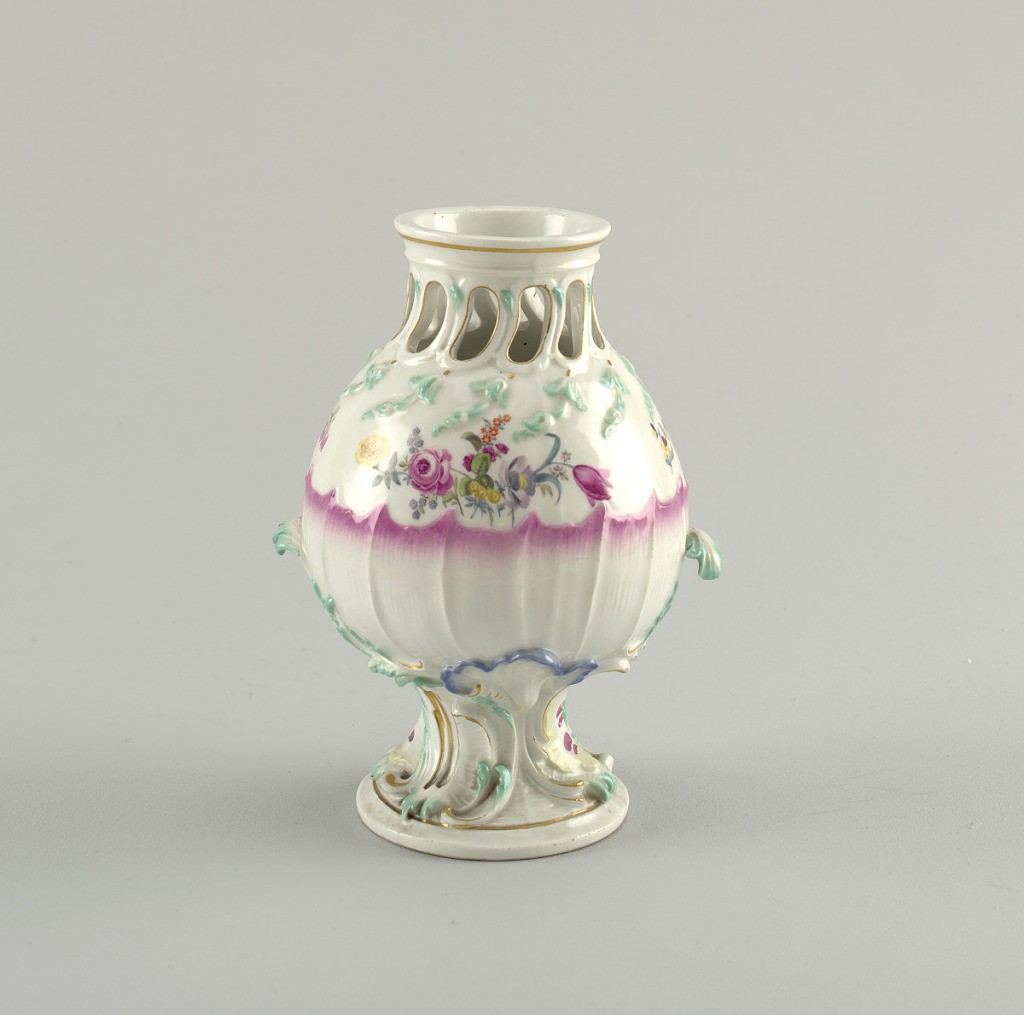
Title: Pair of Potpourri Vases
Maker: Meissen Porcelain Manufactory, German, active from 1710 to the present
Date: ca. 1760
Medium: hard paste porcelain, vitreous enamel, gold
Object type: vases
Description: Baluster-shaped body on flaring scrolled foot. Oblique elongated perforations around neck. Scrolls heightened with bluish green, yellow, blue and purple. Scalloped relief on body with purple ''peigné.'' Polychrome bouquets and scattered flowers; gold edge.